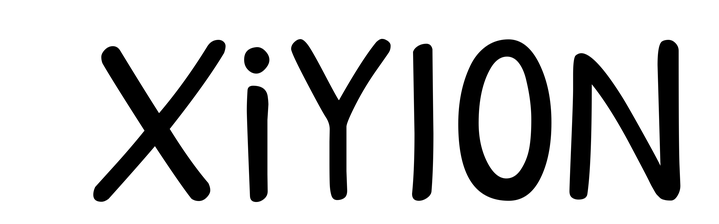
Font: PatrickHand-Regular